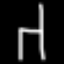
Label: chair